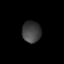
Tissue: lung
Cell type: Others
Senescence score: 0.2294
Nuclear area (px): 398
Mean DAPI intensity: 62.485